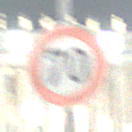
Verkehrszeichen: Geschwindigkeit70
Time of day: Night
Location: Outdoor (Urban)
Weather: PartlyCloudy
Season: NotSpecified
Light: Artificial